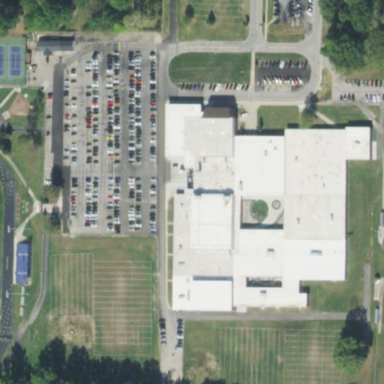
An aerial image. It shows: School.